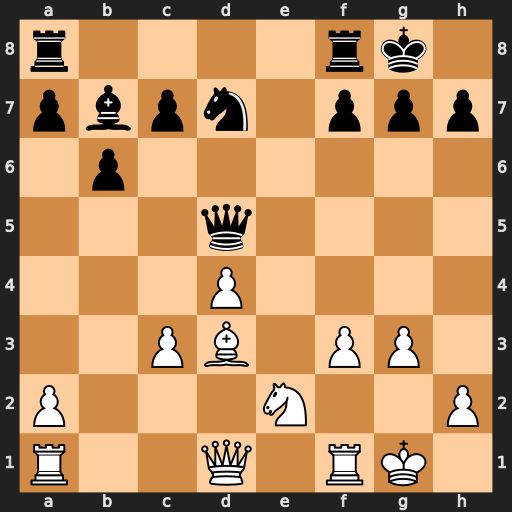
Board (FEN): r4rk1/pbpn1ppp/1p6/3q4/3P4/2PB1PP1/P3N2P/R2Q1RK1
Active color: w
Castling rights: -
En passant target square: -
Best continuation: Be4 Qd6 Bxb7